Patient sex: M
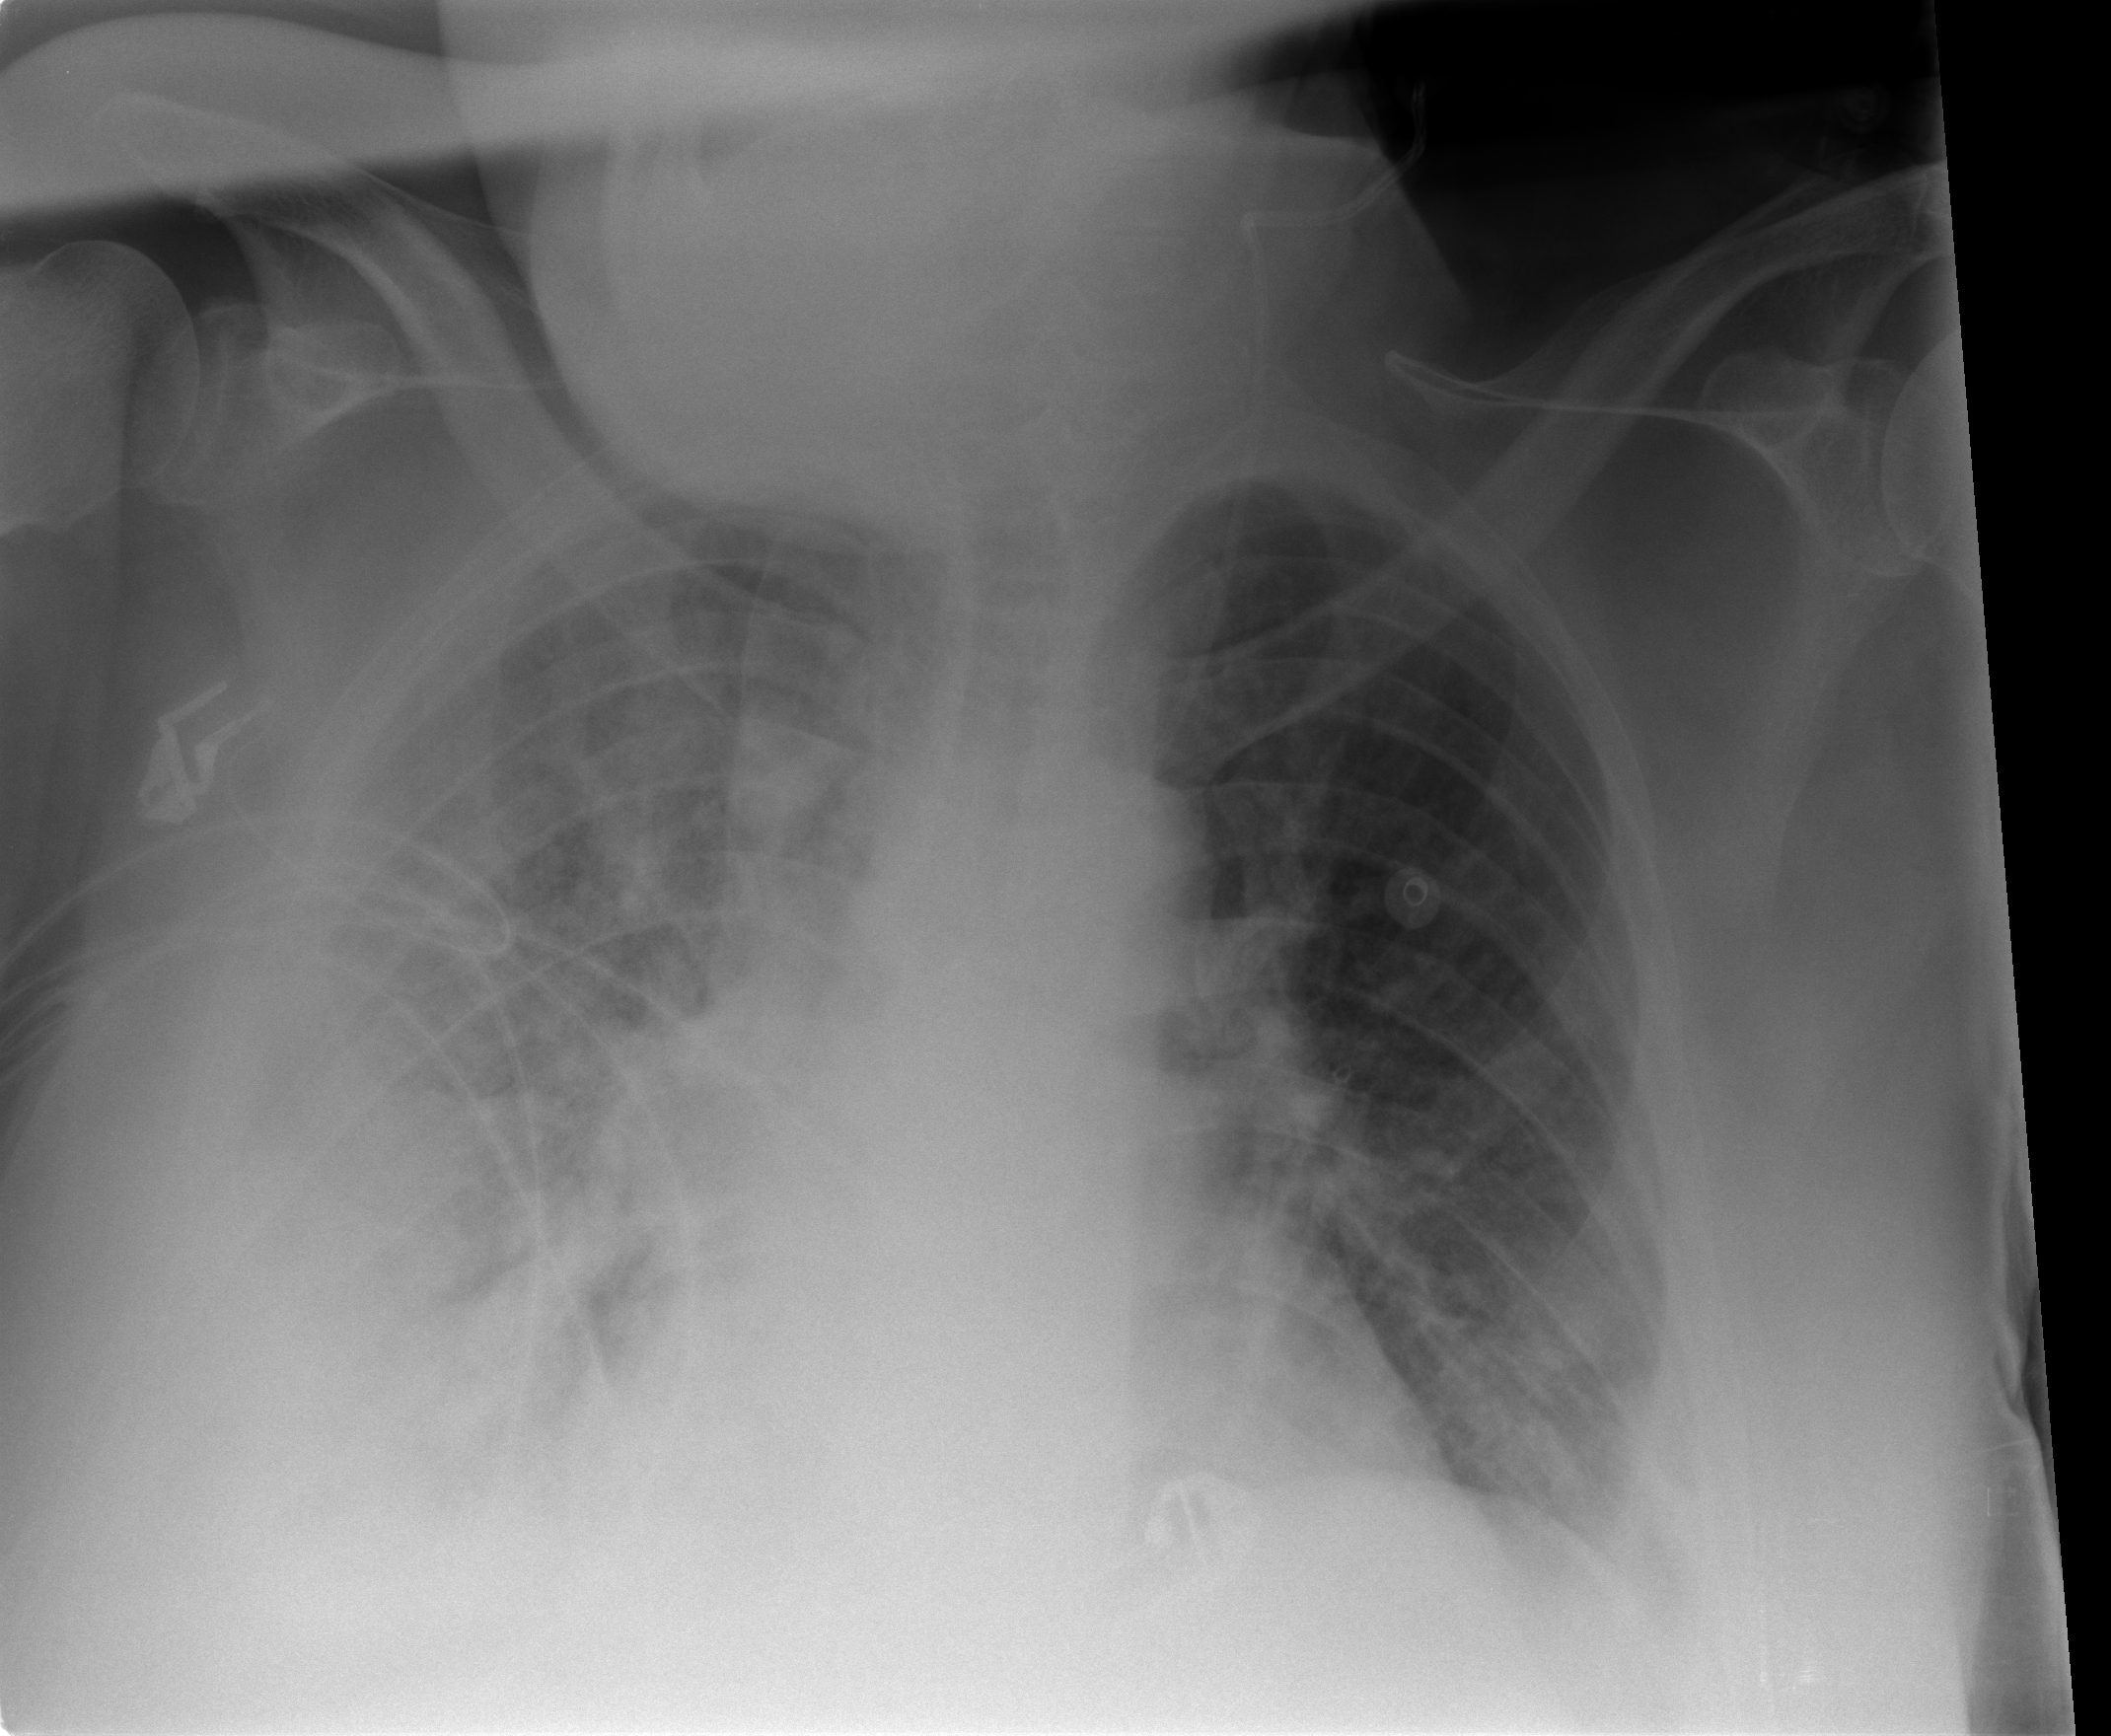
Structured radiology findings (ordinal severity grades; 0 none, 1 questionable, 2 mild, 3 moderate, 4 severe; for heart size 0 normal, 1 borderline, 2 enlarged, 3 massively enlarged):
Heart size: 2
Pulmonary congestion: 2
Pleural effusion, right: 3
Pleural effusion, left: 1
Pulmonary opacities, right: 3
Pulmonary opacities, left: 1
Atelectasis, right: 2
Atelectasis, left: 2